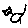
Label: cat